Question: I want to quickly smoke test my soon to be released Android app update as functional on API 14 and/or 15. Previously to test on Ice Cream Sandwich, I had a physical device to validate my code on, but I don't have it anymore.
I'm building with a recent install of the Eclipse/ADT tools. I had thought that older emulator images were available from the SDK Manager. Instead, it only appears that I can install the build tools from previous SDK releases, but not the corresponding system images for the emulator. (I've got "obsolete" packages checkbox set as well - still nothing). The AVD editor continues to show "no system images present" when the the Target setting is API 14.
How do I get download emulator (AVD or otherwise) to run an Ice Cream Sandwhich build?

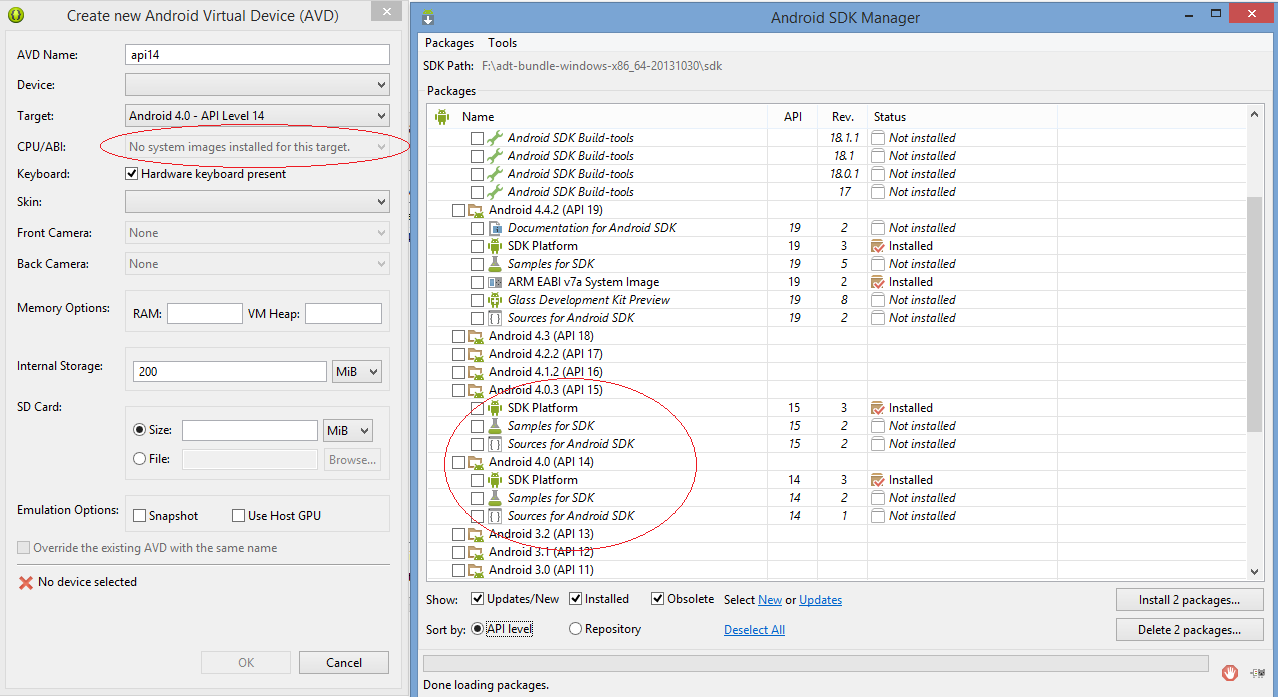
Answer: Short summary: Did a clean install of Android/ADT/Eclipse tools and all is well.
Basically did this. Removed the directory Eclipse/ADT was installed in. Then removed my ".android" folder (on windows this is located in my c:\users\ directory).
Then I downloaded the ADT/Eclipse bundle again. After that, I was able to get the older emulator images through "SDK Manager" again.